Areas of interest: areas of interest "Theater"
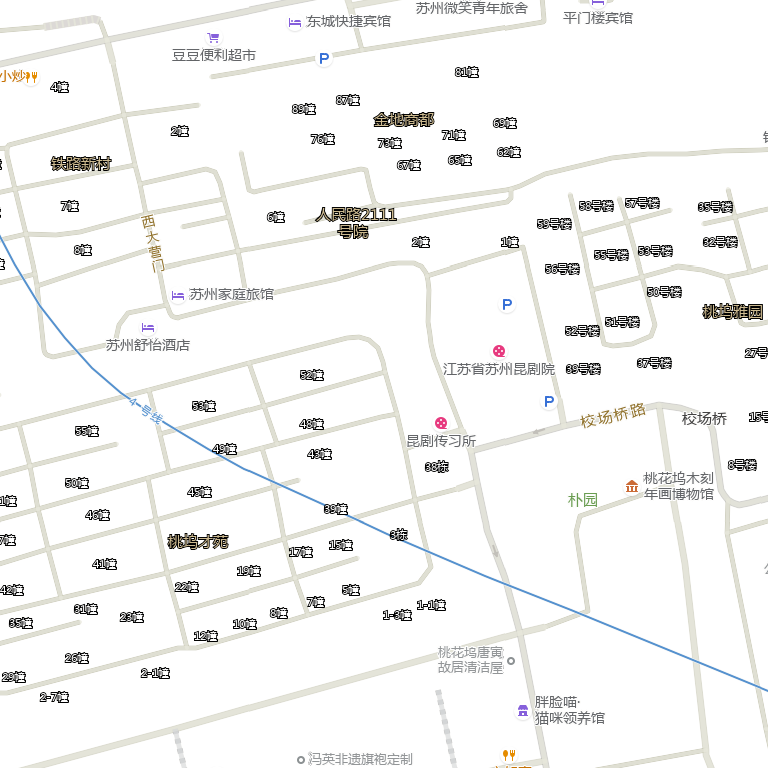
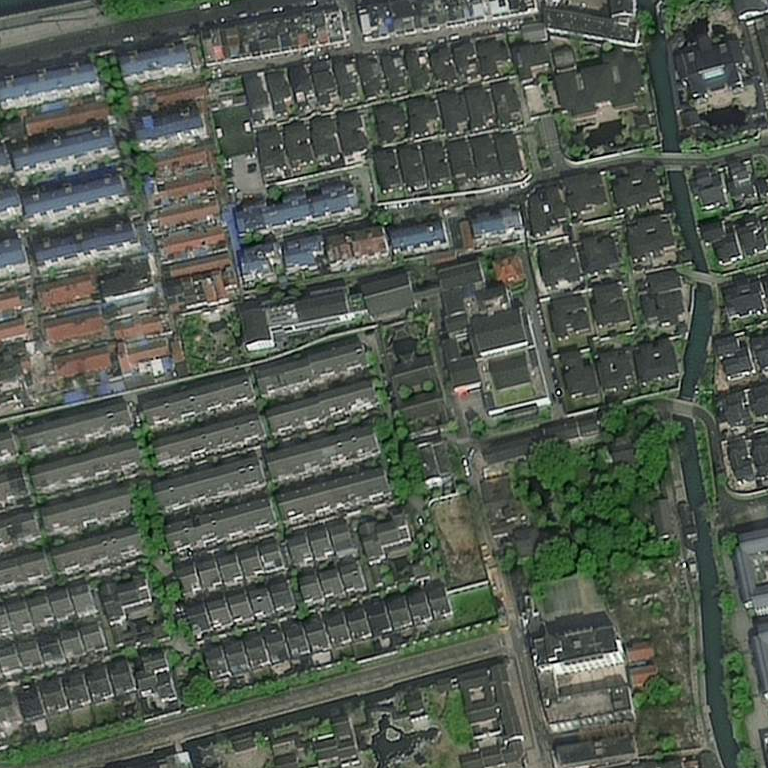